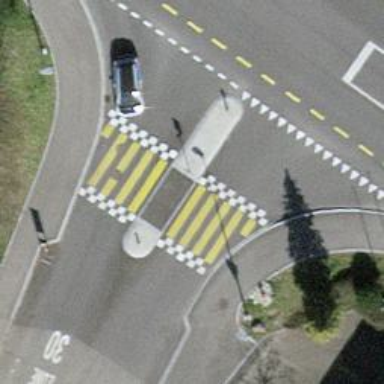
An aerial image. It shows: Uncontrolled zebra crossing with central island.